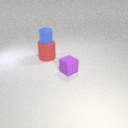
large red rubber cylinder to the left of small purple rubber cube